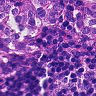
Metastatic tissue present: yes